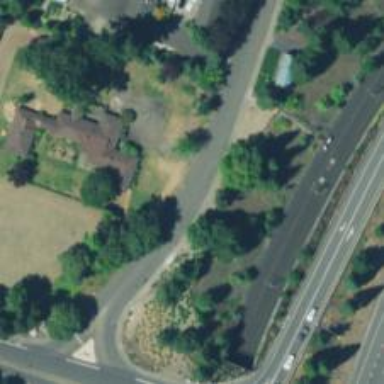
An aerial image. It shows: Tertiary road with sidewalk on the left.